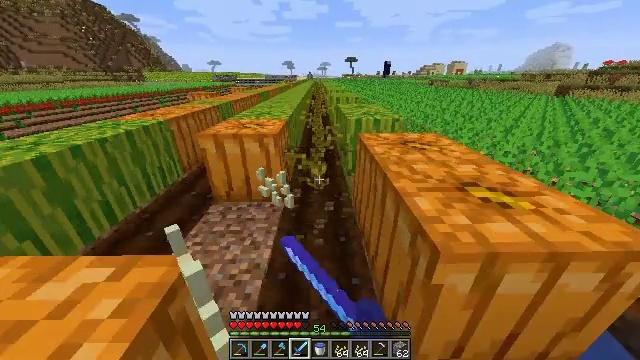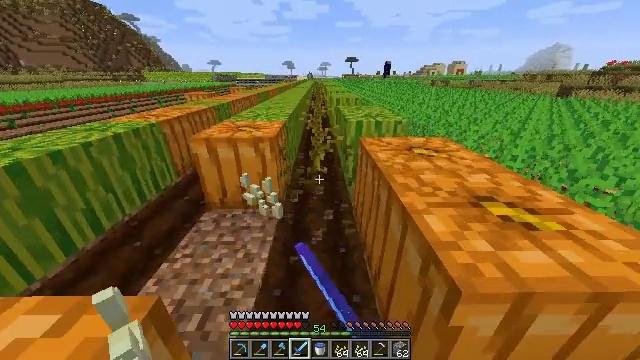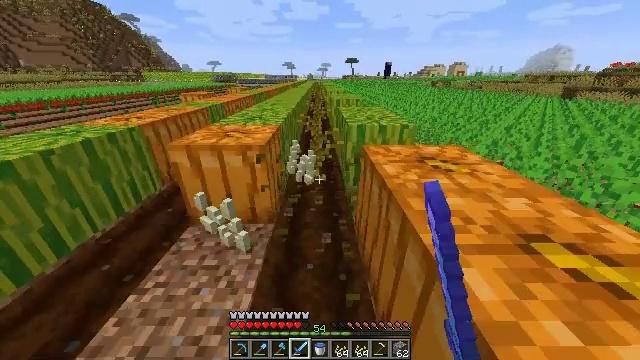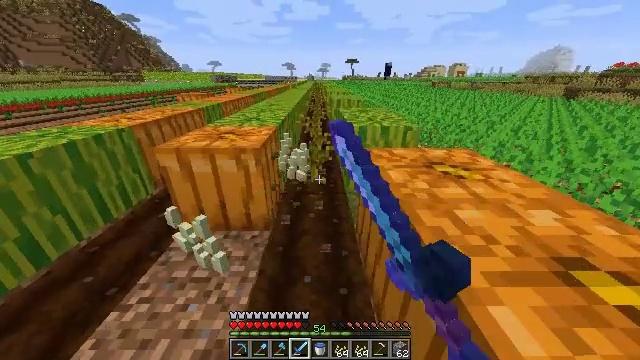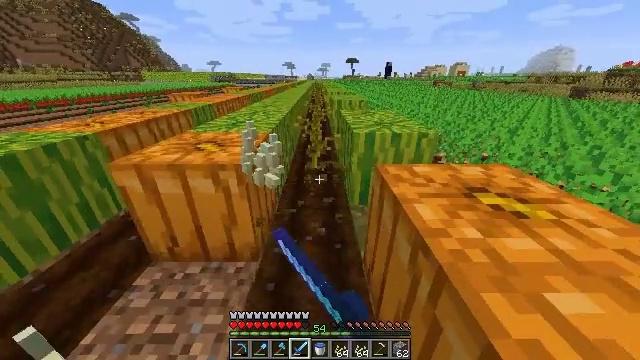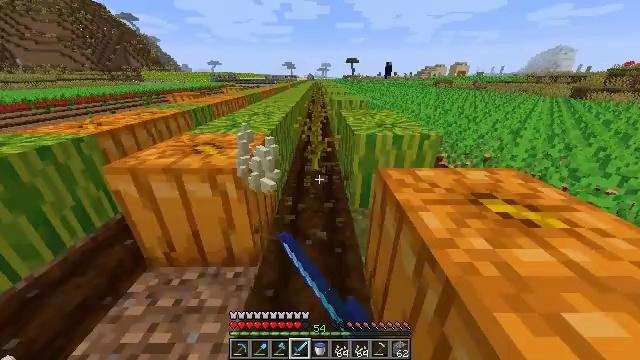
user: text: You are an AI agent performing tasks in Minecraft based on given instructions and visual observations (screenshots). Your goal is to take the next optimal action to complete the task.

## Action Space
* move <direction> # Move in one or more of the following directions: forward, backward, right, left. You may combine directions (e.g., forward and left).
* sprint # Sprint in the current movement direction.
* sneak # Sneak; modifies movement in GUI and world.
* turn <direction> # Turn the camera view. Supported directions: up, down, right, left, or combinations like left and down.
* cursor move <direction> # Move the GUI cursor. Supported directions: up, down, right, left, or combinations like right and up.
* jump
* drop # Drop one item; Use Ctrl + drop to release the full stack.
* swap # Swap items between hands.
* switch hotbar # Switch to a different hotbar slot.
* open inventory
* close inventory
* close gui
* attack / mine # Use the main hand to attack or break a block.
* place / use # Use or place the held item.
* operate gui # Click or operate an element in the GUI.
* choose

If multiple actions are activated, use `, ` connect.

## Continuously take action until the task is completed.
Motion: motion action
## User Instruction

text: Break the attached pumpkin stem.
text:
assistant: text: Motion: move forward, sprint, attack / mine
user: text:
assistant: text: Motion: move forward, sprint, attack / mine
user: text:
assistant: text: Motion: move forward, sprint, attack / mine
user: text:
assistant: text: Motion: move forward, sprint, attack / mine
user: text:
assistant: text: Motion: move forward, sprint, attack / mine
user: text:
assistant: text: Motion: sprint, attack / mine